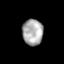
Tissue: skin
Cell type: Epithelial cells
Senescence score: 0.2547
Nuclear area (px): 525
Mean DAPI intensity: 171.442